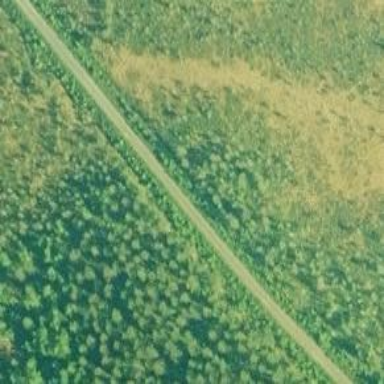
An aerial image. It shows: Well-maintained track road of grade 1.